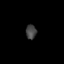
Tissue: lung
Cell type: Myeloid cells
Senescence score: 0.23
Nuclear area (px): 150
Mean DAPI intensity: 67.087